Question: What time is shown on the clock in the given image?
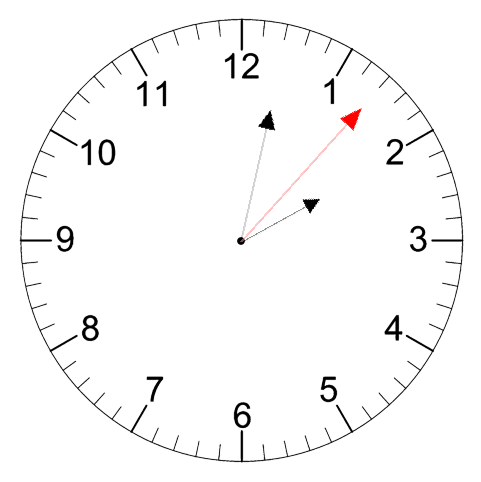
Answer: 02:02:07